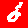
Digit: 6